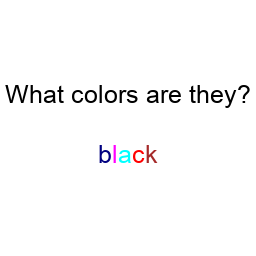
Color: navy, magenta, cyan, red, brown
Color name shown: black
Background color: white
Question text color: black